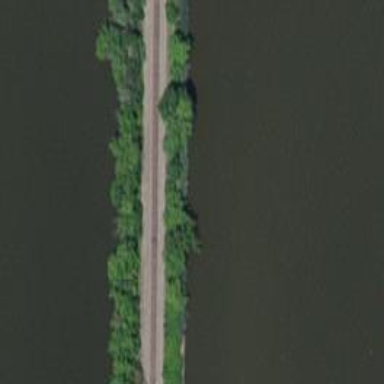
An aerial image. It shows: Railway tracks on embankment.